Aerial crown-view tile of a tropical tree (Barro Colorado Island, Panama), acquired 20240813:
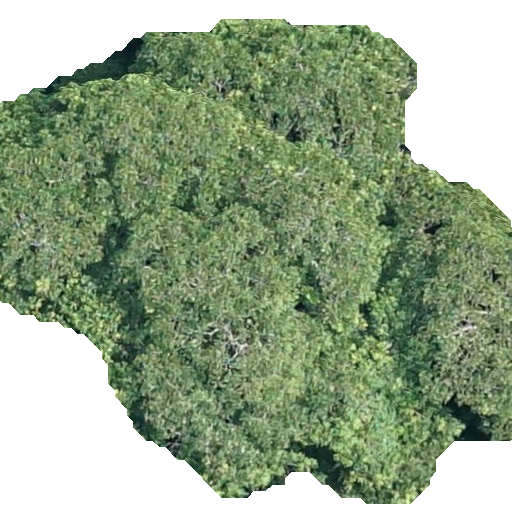
Species: Dipteryx oleifera
GBIF accepted scientific name: Dipteryx oleifera
Crown area: 308.048 m²